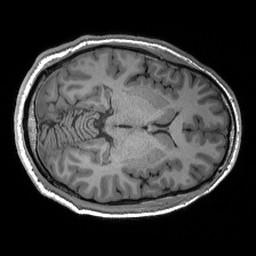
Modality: T1w
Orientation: axial
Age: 28
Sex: male
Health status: healthy
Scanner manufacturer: siemens
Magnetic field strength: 3 T
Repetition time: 2.53 s
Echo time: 0.00288 s